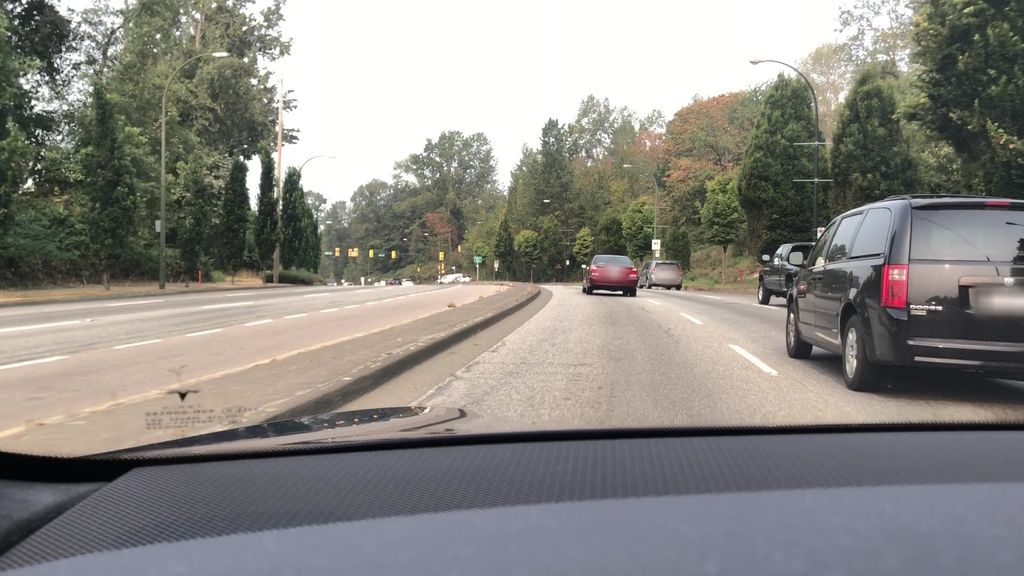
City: vancouver